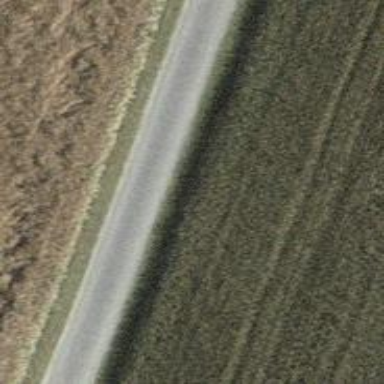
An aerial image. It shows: Well-maintained track road with grade 1 tracktype.